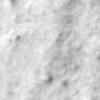
Label: no_change